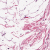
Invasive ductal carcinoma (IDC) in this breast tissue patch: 0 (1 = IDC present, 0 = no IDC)